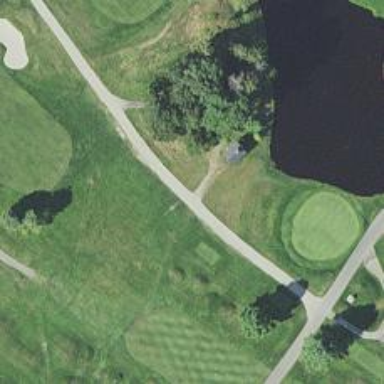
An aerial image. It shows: Path for both roads and golfers.